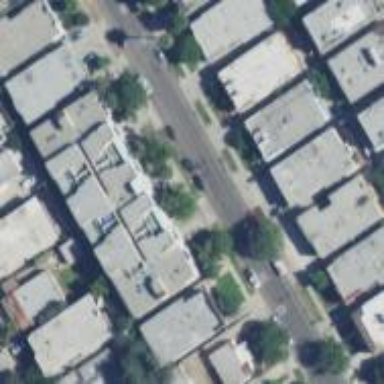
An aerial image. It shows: Image showing building with apartments.